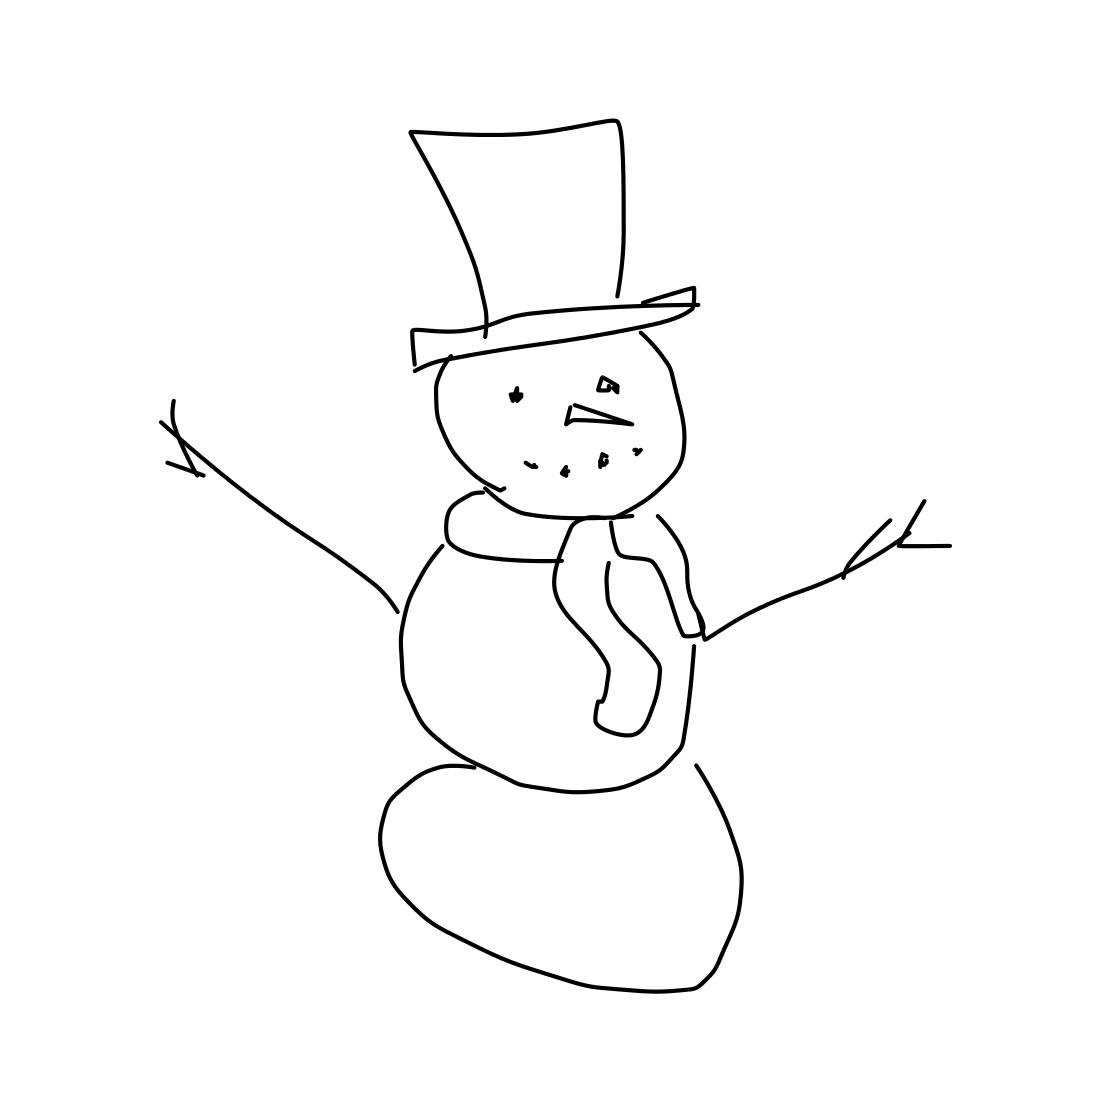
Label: snowman